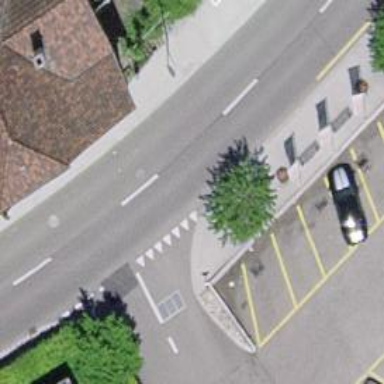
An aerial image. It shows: Primary highway with designated cycle lane.